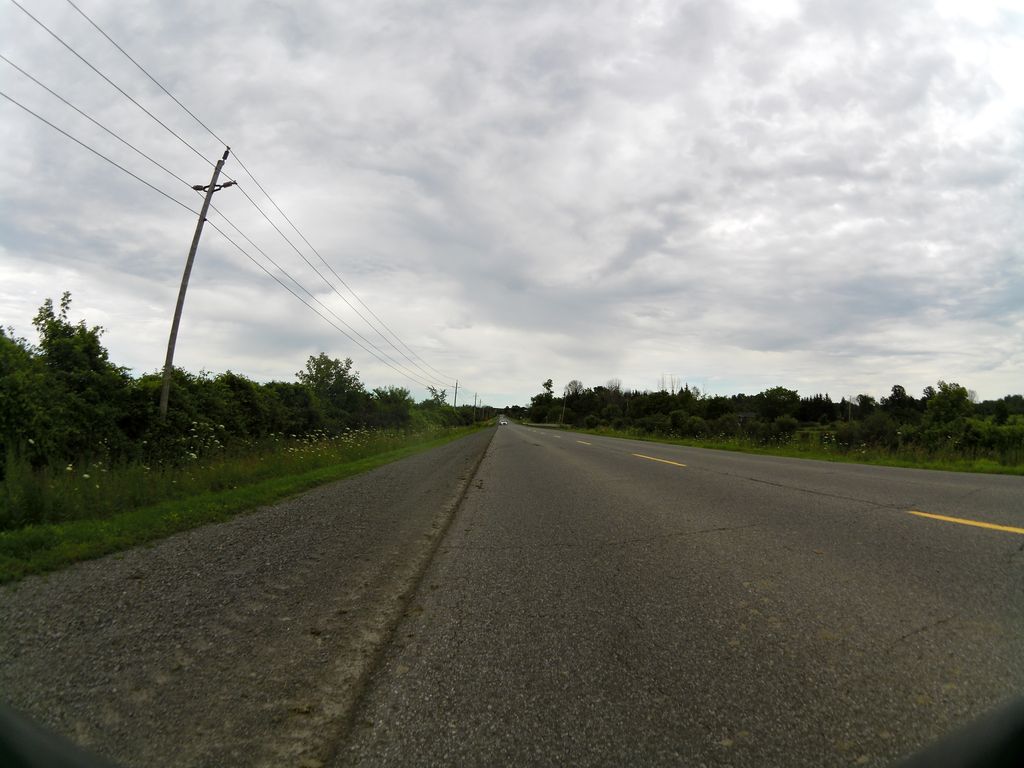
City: ottawa-gatineau